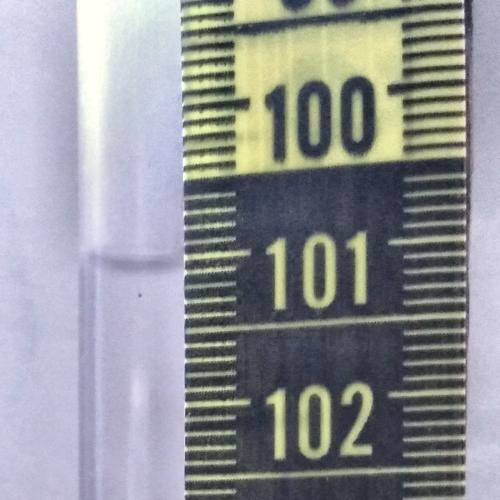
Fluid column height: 101.0 cm